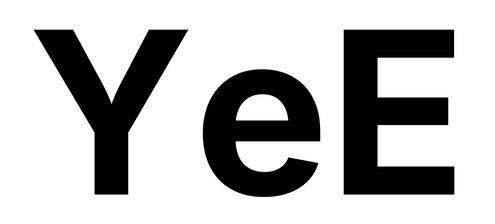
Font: Inter_Bold